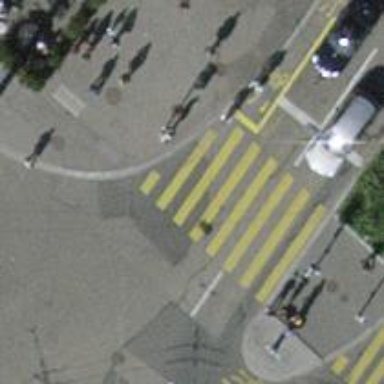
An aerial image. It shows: Asphalt residential road with designated cycle lane on both sides.